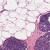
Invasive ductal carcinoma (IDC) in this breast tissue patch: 0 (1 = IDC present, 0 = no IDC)